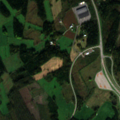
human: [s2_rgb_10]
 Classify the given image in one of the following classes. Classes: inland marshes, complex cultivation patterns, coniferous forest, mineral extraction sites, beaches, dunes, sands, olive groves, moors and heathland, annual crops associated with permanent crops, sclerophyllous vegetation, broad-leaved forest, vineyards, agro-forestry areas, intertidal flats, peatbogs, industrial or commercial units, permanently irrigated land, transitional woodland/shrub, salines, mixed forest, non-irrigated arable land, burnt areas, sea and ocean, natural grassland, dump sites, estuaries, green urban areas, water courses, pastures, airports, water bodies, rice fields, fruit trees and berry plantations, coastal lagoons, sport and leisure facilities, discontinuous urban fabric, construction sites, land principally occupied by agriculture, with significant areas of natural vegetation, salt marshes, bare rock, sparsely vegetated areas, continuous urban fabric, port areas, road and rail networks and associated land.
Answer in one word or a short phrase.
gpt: land principally occupied by agriculture, with significant areas of natural vegetation, coniferous forest, mixed forest, transitional woodland/shrub